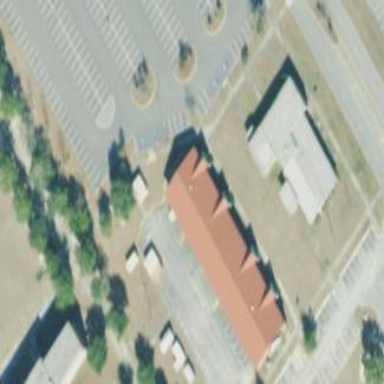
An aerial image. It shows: Chapel building.